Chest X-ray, AP view. Patient: 51 years old, sex F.
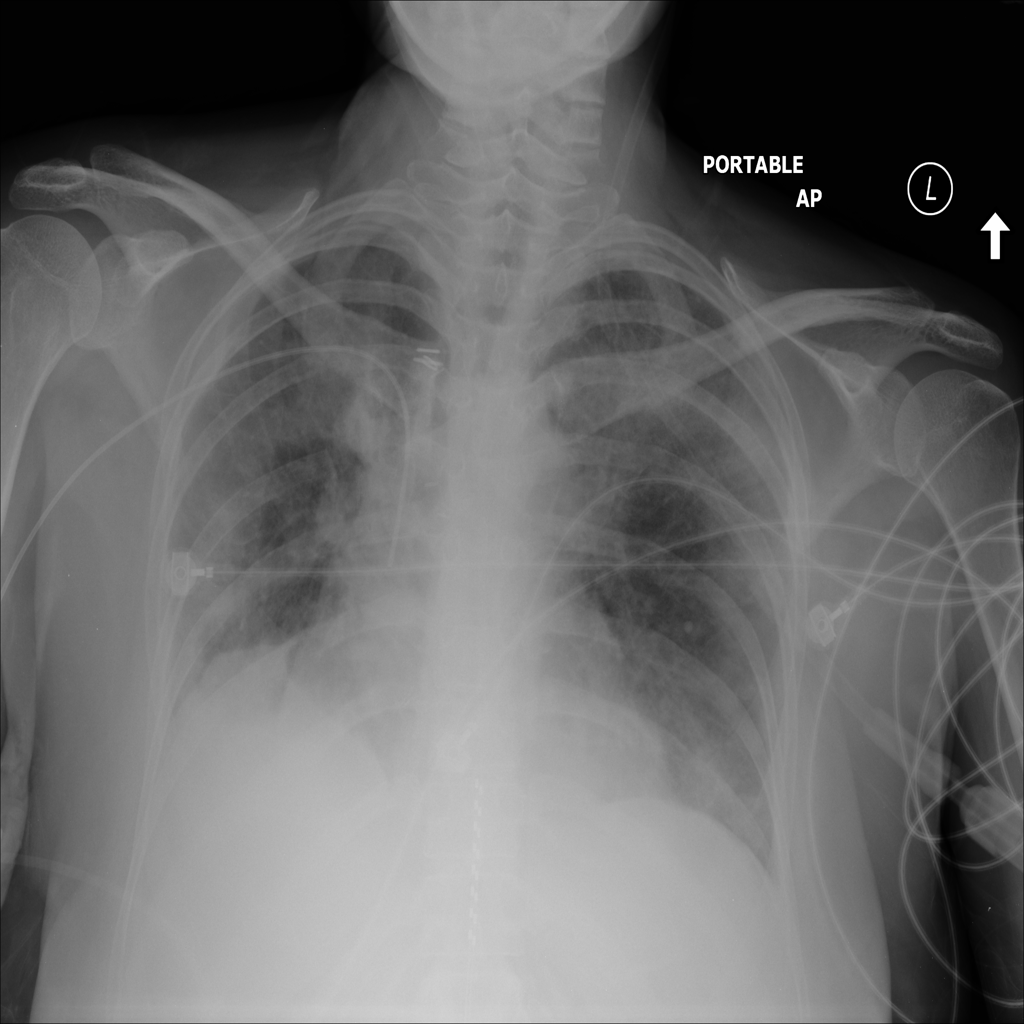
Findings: Infiltration, Mass